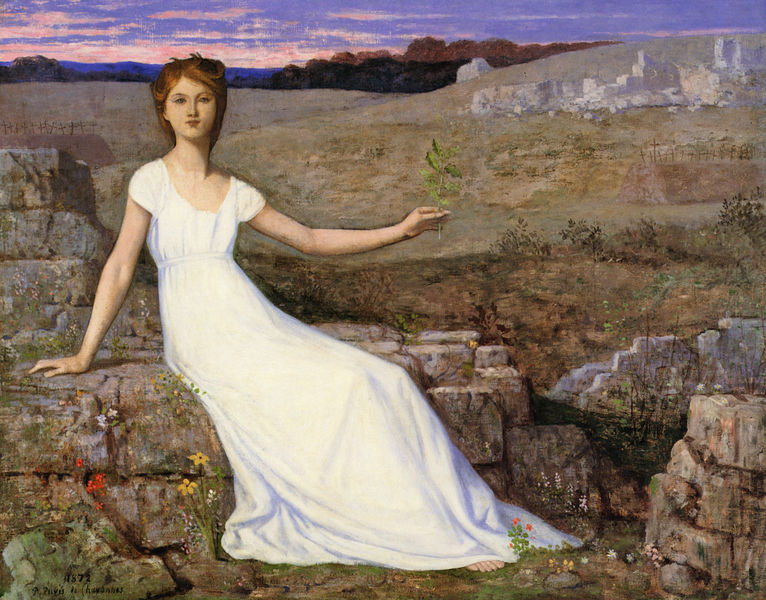
Titel: Hoffnung
Künstler: Pierre Puvis de Chavannes
Standort: Baltimore (Maryland)
Institution: The Walters Art Gallery
Schlagwörter: baum, blau, blätter, felsen, fuß, gemälde, hand, haut, himmel, kopf, schatten, weiß, wolken, bäume, gelb, grün, landschaft, mädchen, ocker, sitzen, stadt, abend, blume, blumen, braun, finger, frau, grau, haar, kleid, licht, mund, nase, schwarz, symbol, blick, blüte, blüten, dame, gras, rot, wiese, wolke, malerei, symbolismus, jung, arm, arme, augen, faru, gesicht, halten, kleidung, lang, stein, steine, weit, bildnis, hände, portrait, porträt, signatur, tischbein, öl, ast, dämmerung, einsamkeit, feld, ferne, gräser, horizont, hügel, natur, weite, busch, büsche, einsam, schlank, haare, realismus, sitzend, pflanze, frontal, rosa, schön, wald, zart, pflücken, sommer, ruhe, sitz, italien, abends, berge, mauer, lila, sonnenuntergang, violett, füsse, sitzende, realistisch, schmal, glatt, zehen, dünn, abendrot, stiel, verfall, barfuss, fugen, ruine, zweig, zeh, schweiz, friedhof, ruinen, hodler, allegorie, kreuze, quader, mauern, antik, böcklin, erhoben, griechenland, zerstört, tempel, gestrüpp, freidhof, geischt, geand, weißes kleid, chavannes, kleis, fotorealöistisch, 1872, grfrau, gekünstelt, girchenland